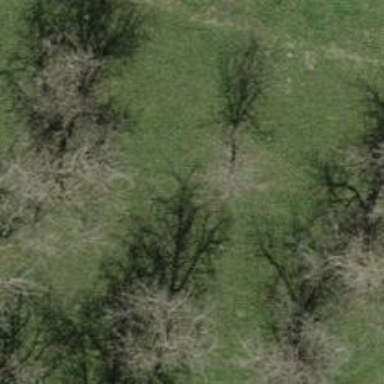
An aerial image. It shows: Single tag "natural: tree."